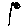
Label: car